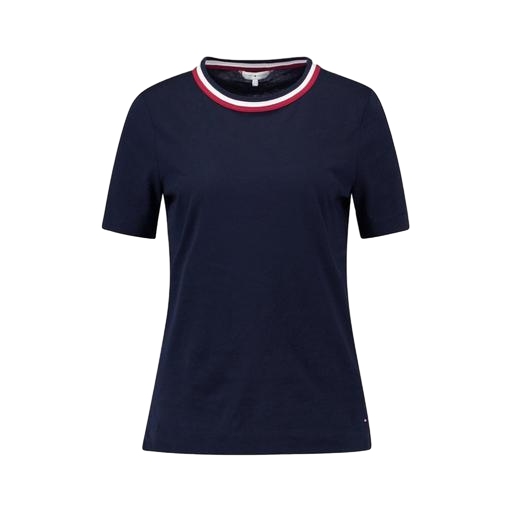
blue ribbed-trim t-shirt, blue t-shirt only macy, trim t-shirt, white background